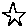
Label: star